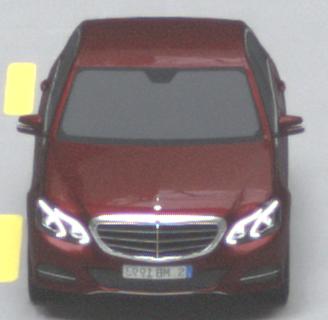
Make: Mercedes-Benz
Model: E 200
Detailed model: E-Class (212) Limousine
Model produced from: 2013/04
Model produced until: 2015/10
Doors: 4
Color: red
Road condition: dry road
Daytime: midday
Contrast: medium contrast